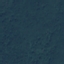
Label: Forest